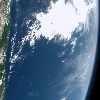
Label: water